Field crop: maize
Growth stage: 2
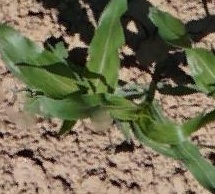
Species: maize